Question: I use sql-server-2005,My database contains many tables.
When I explore my db, I see all table names are prefixed with "dbo". I want to replace the "dbo" with the database name see below:

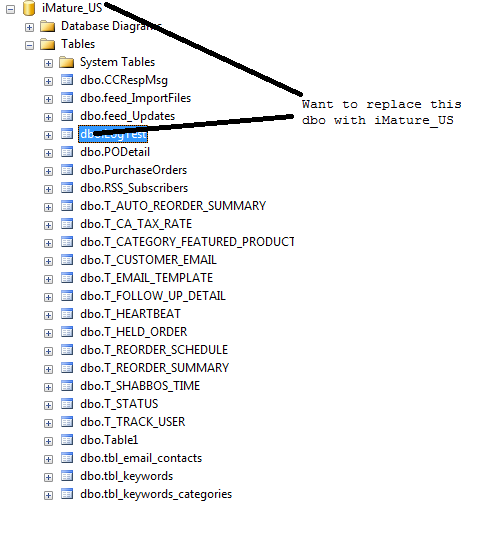
Answer: As other have said dbo is the default schema. I'm not sure why you would want to create a schema that has the same name as the database, but to accomplish what you've asked you would have to do something like the following:
- Create a new schema using the <URL> statement.
An example would be:
'''
IF NOT EXISTS (SELECT * FROM sys.schemas WHERE name ='iMature_US')
EXEC dbo.sp_executesql @statement=N'CREATE SCHEMA iMature_US';
GO
ALTER SCHEMA iMature_US TRANSFER dbo.PODetail
GO
'''
You could write a script to transfer all the tables using data from the <URL> view.